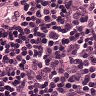
Metastatic tissue present: no